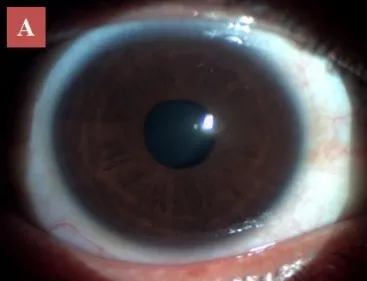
Anterior segment photo of the right.
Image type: medical_photograph (other_medical_photograph)